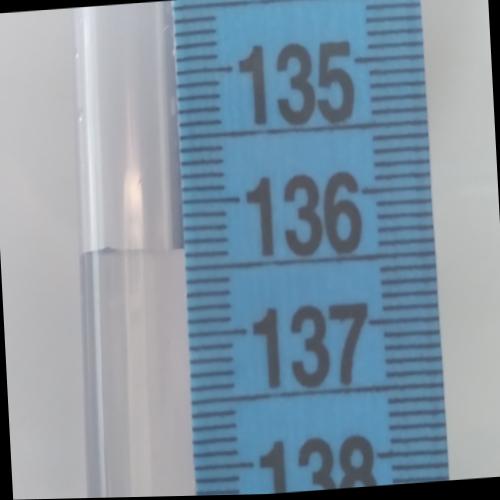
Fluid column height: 136.4 cm